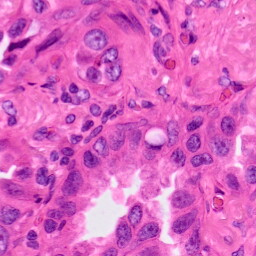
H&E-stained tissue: Lung